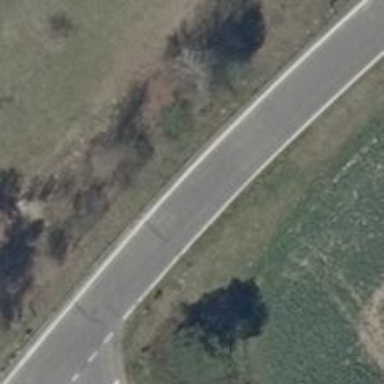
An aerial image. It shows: Secondary road with asphalt surface.